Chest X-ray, PA view. Patient: 20 years old, sex F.
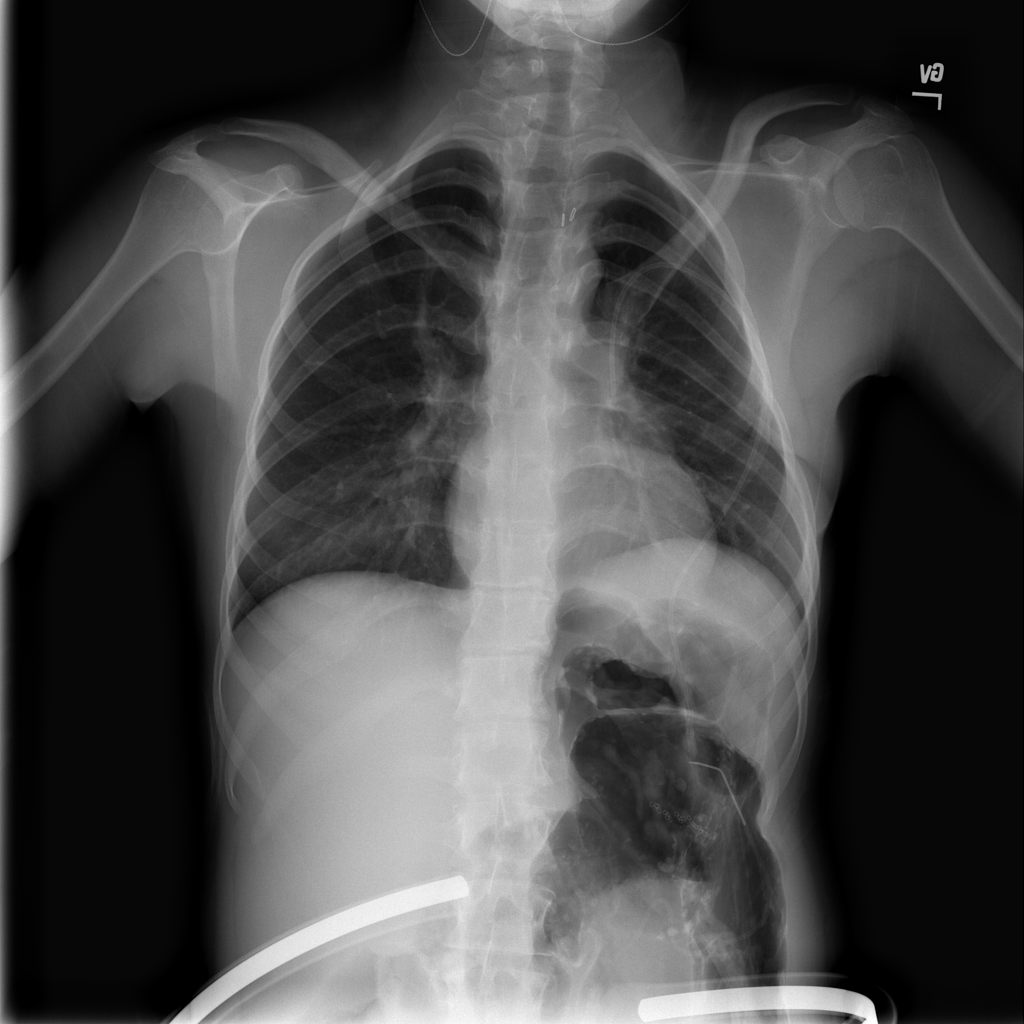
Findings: No Finding